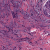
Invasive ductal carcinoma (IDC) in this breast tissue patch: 0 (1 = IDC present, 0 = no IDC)